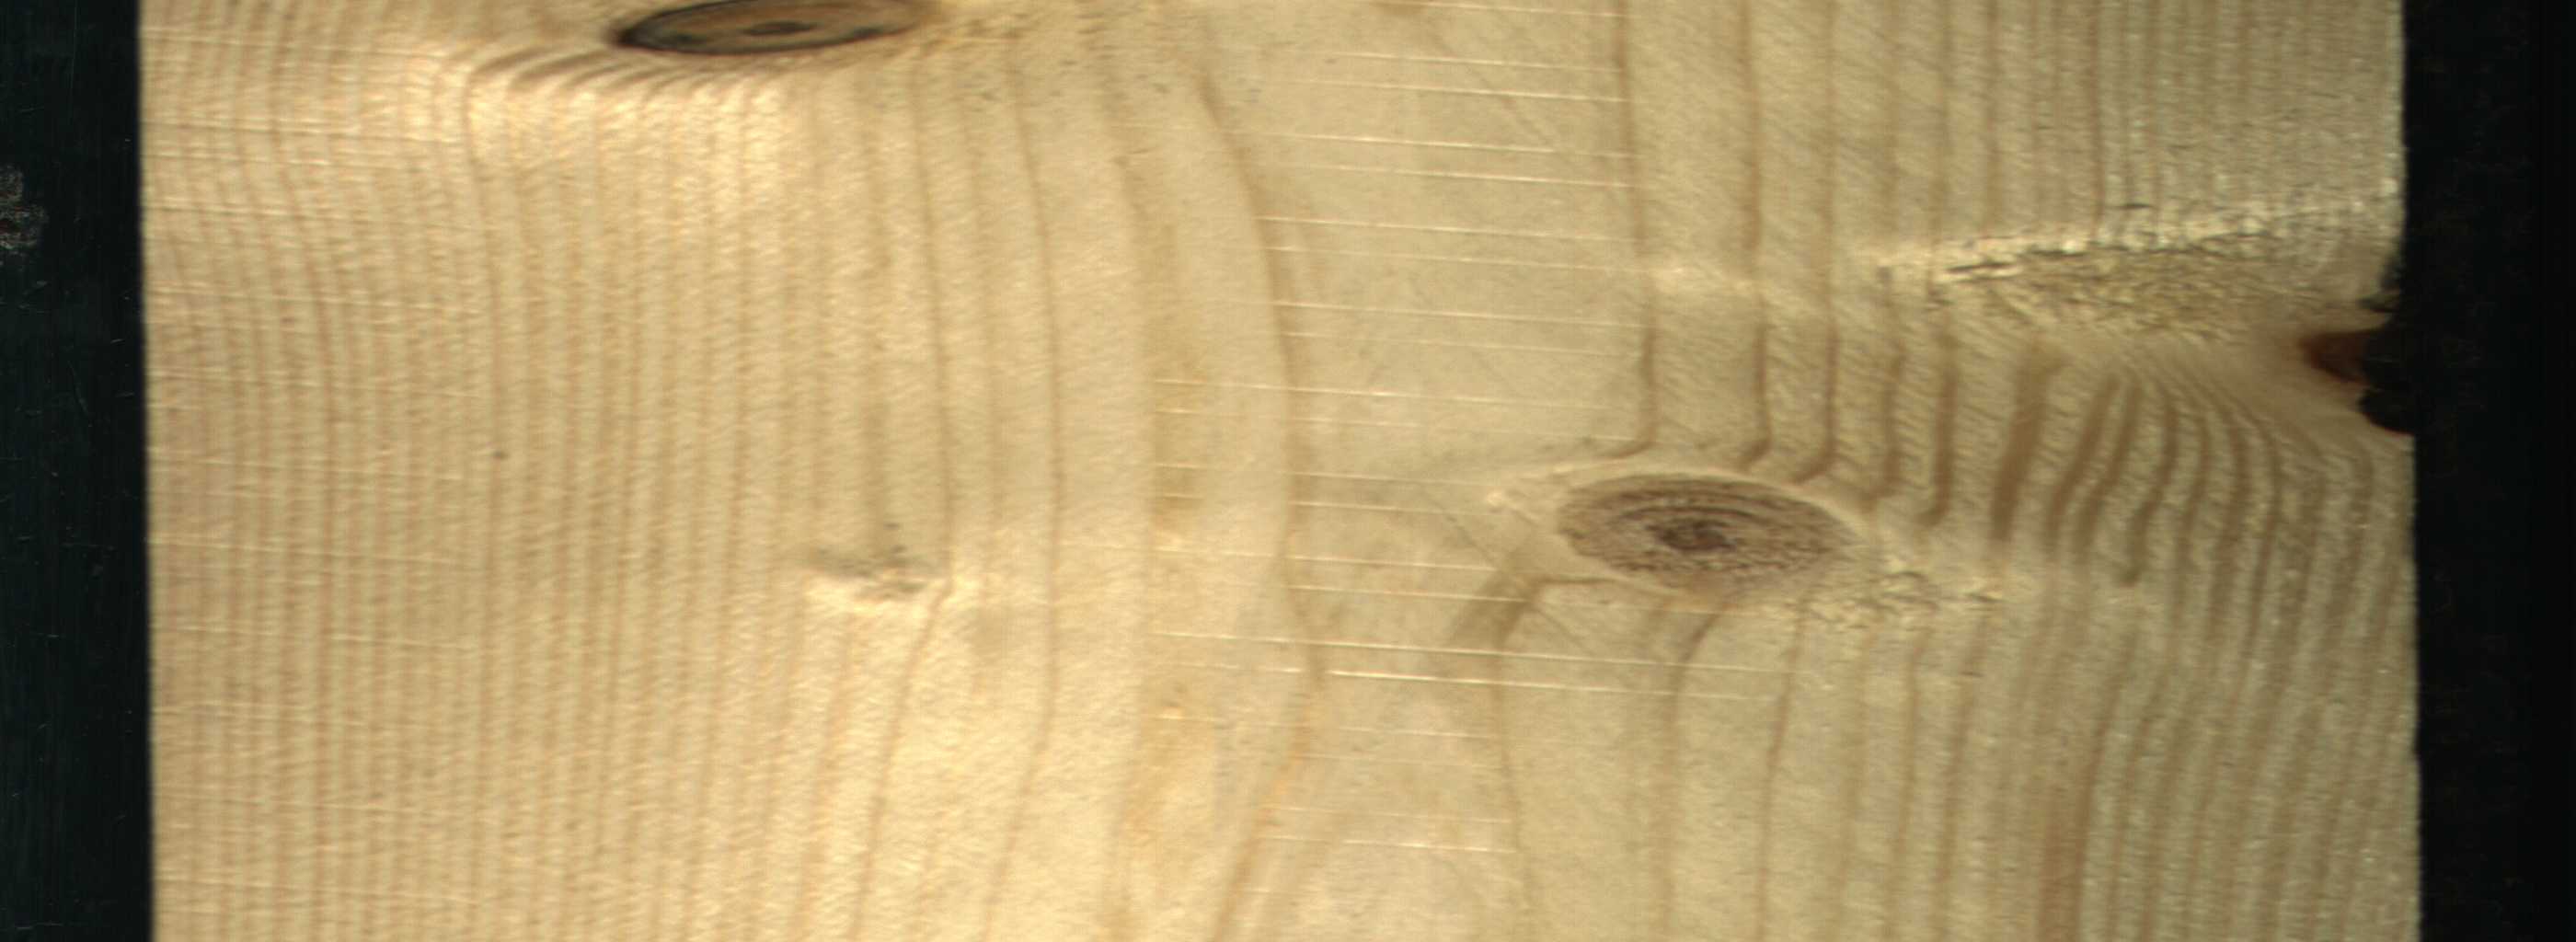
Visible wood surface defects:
Knot_missing
Dead_Knot
Live_Knot